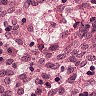
Metastatic tissue present: no